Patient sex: M
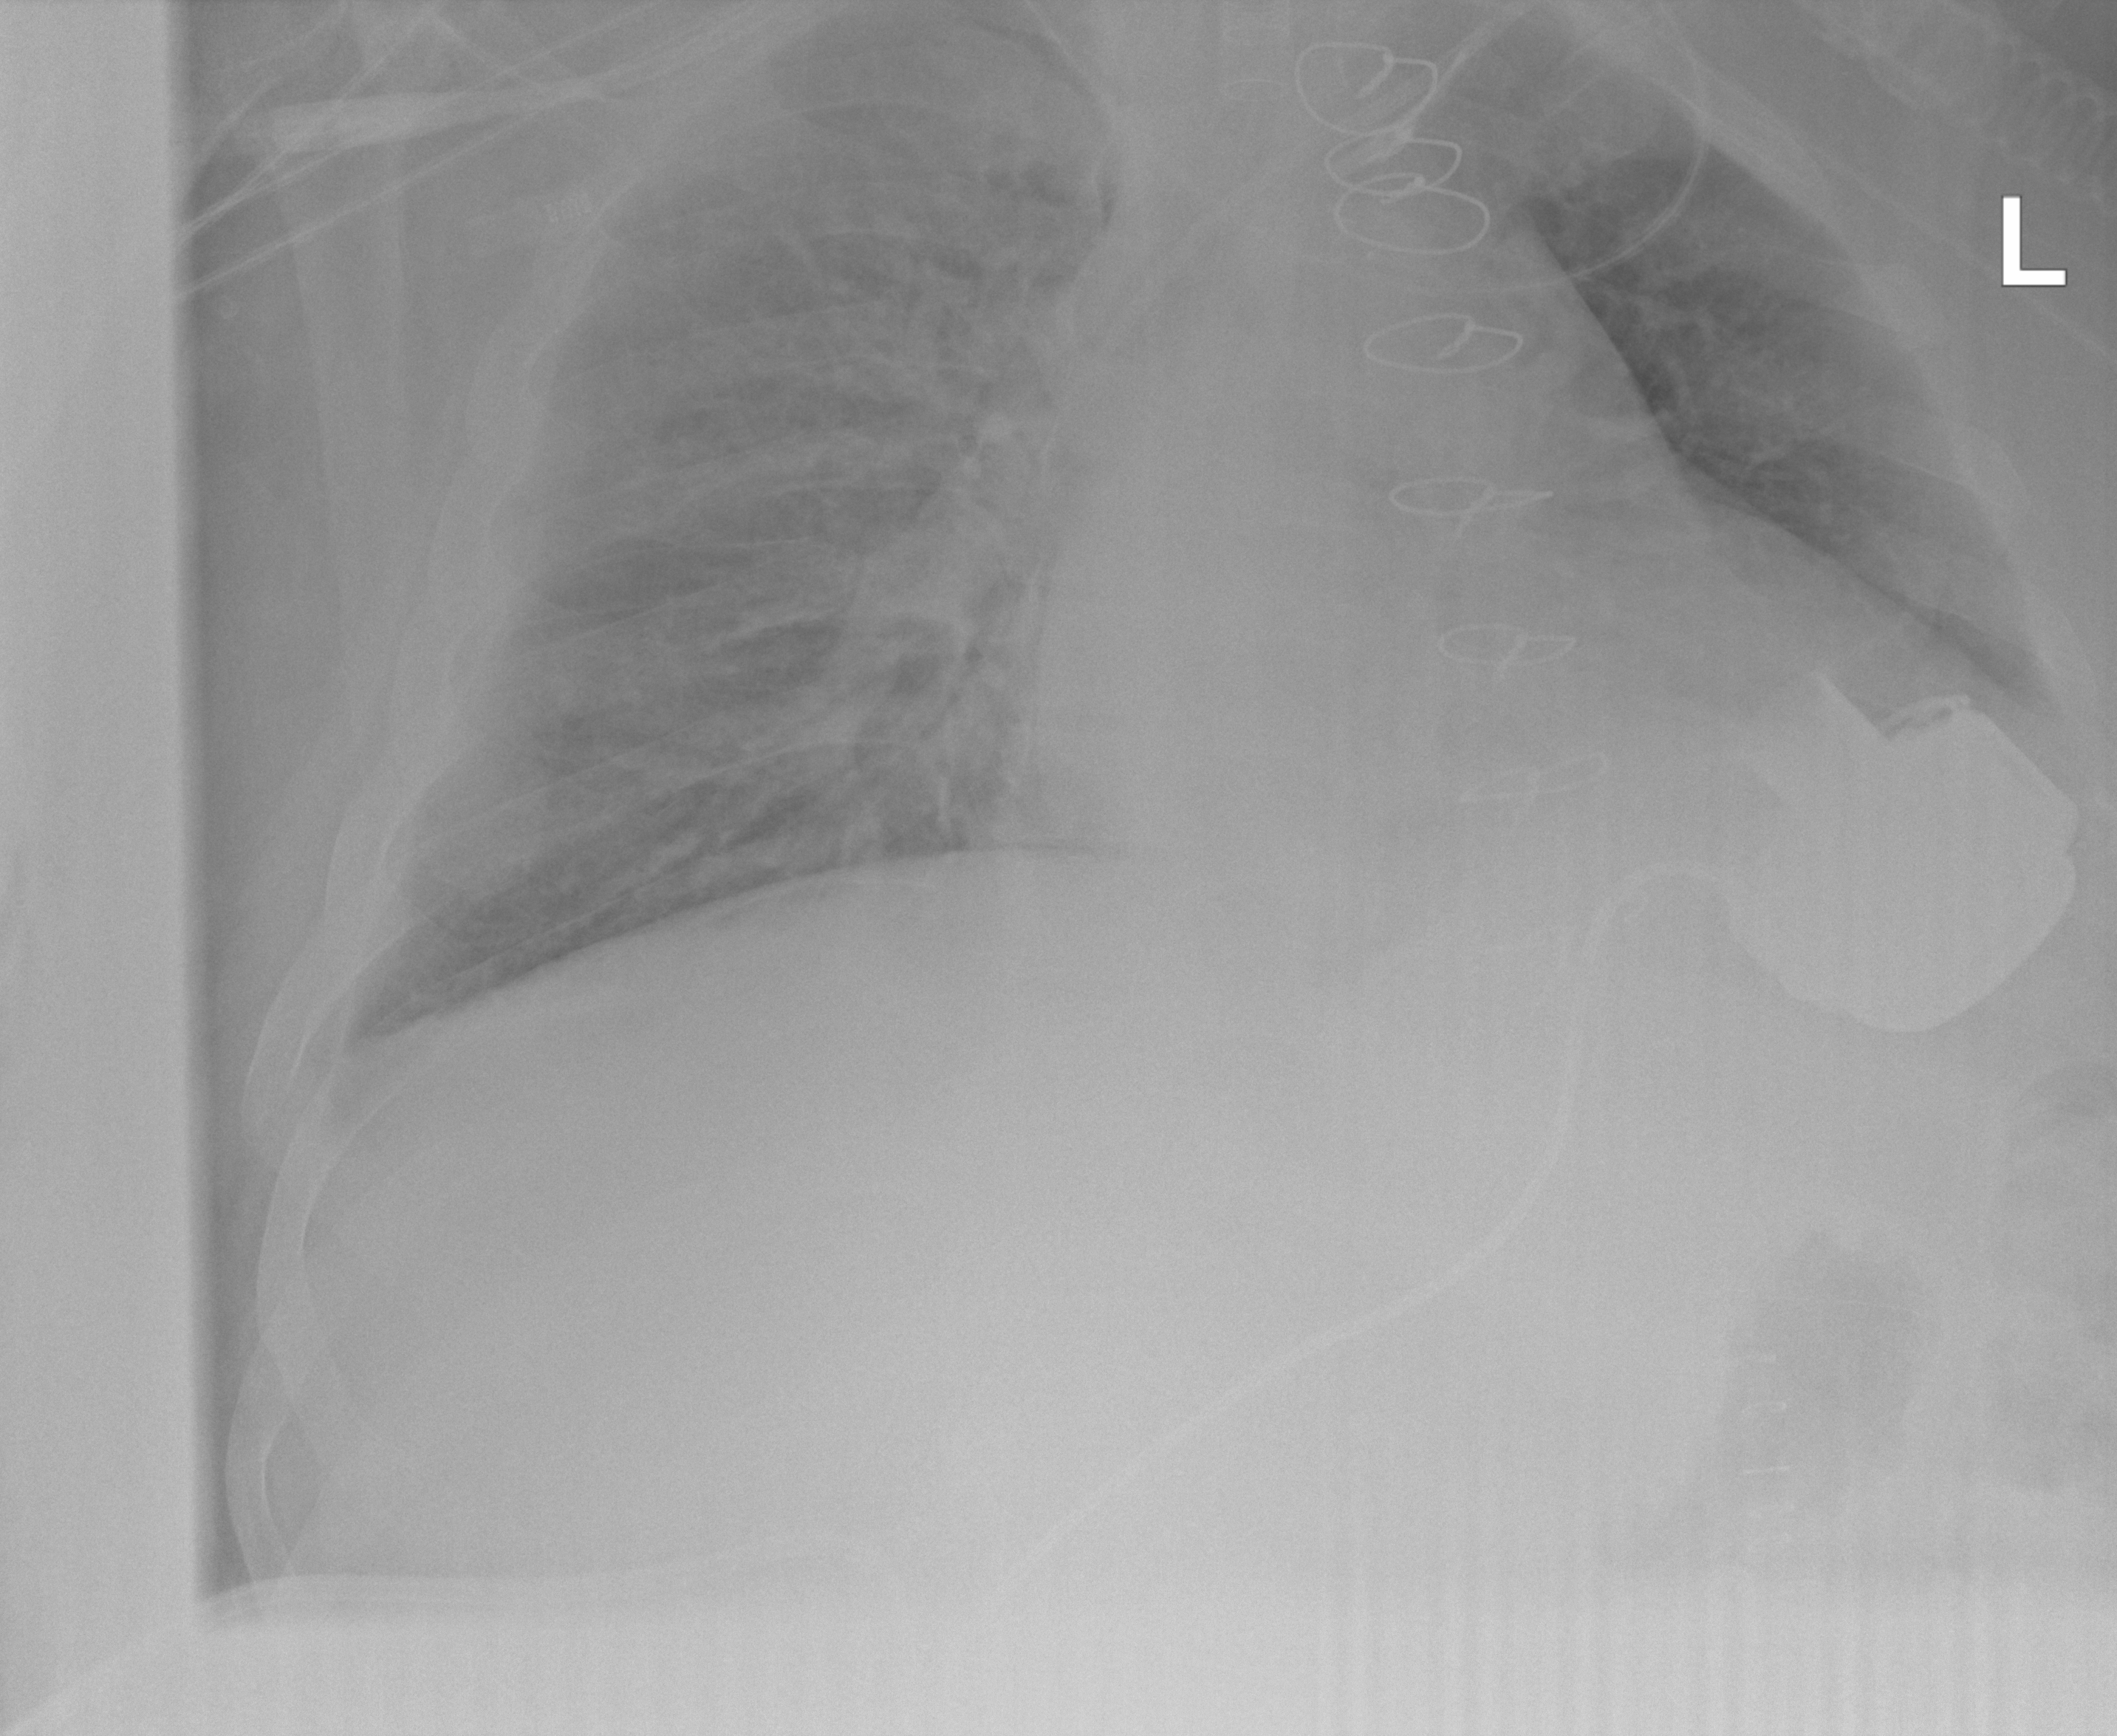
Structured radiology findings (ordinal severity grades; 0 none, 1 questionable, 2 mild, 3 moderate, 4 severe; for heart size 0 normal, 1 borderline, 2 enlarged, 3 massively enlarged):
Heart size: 2
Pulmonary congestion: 1
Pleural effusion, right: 1
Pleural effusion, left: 2
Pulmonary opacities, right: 1
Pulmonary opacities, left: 1
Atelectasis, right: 0
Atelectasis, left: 2